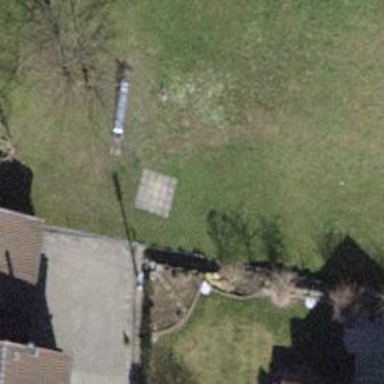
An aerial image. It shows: Fence is in the image.